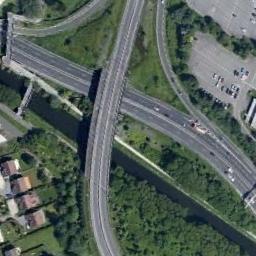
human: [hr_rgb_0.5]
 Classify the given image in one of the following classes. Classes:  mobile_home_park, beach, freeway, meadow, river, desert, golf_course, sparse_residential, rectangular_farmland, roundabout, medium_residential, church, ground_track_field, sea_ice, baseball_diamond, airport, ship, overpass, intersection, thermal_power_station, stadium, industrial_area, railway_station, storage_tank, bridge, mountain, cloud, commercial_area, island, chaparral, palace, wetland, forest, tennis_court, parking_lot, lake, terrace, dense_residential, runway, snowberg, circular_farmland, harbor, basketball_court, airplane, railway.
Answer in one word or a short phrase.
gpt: overpass